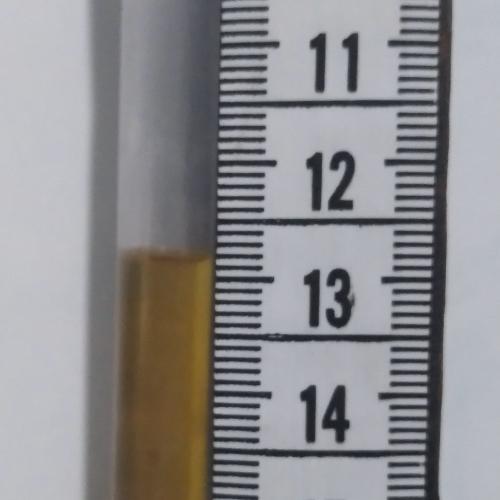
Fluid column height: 12.8 cm